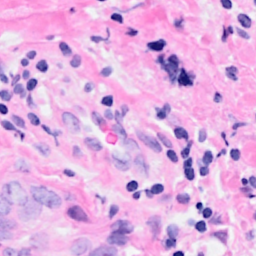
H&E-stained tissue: Breast